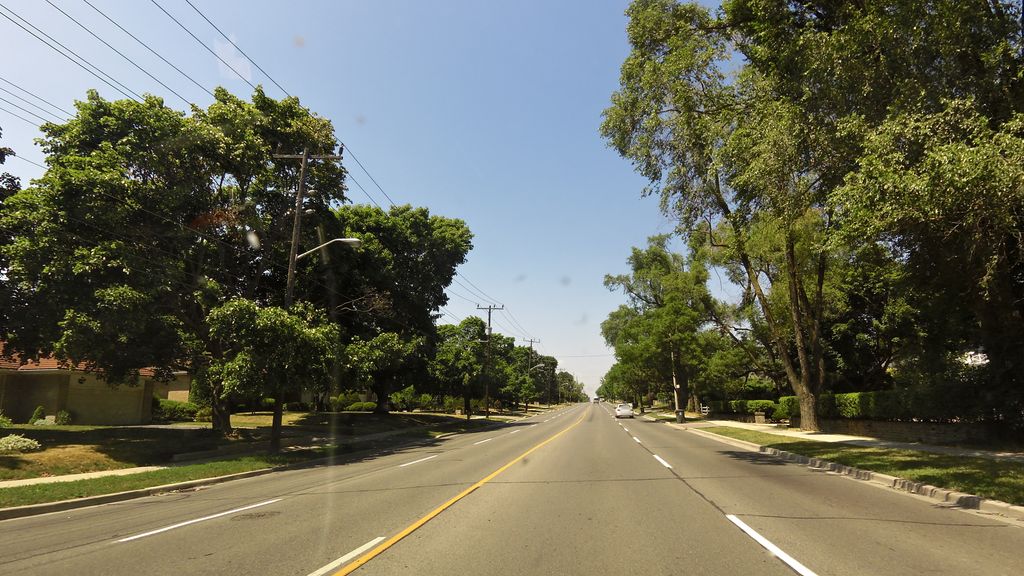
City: toronto